Aerial crown-view tile of a tropical tree (Barro Colorado Island, Panama), acquired 20250512:
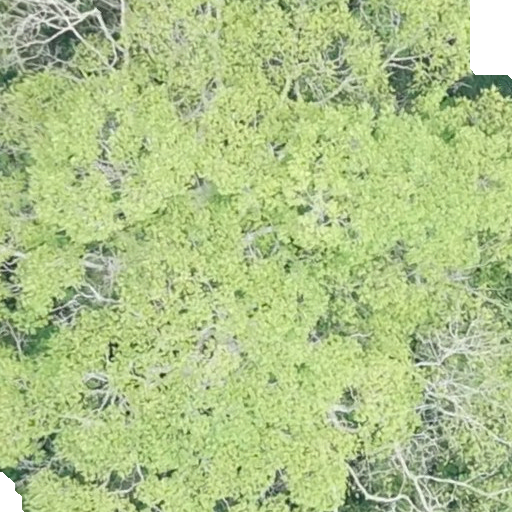
Species: Dipteryx oleifera
GBIF accepted scientific name: Dipteryx oleifera
Crown area: 648.058 m²